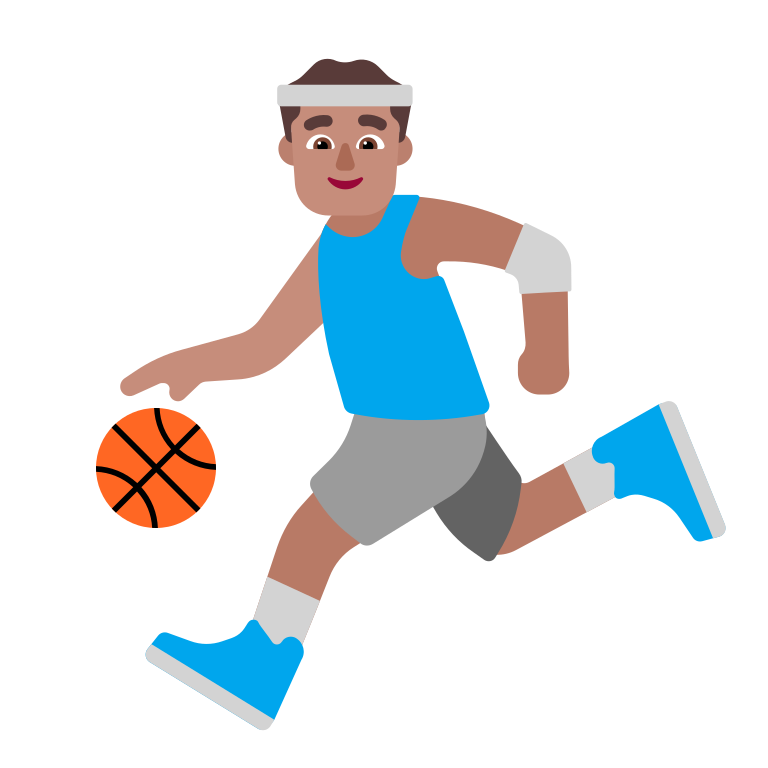
man bouncing ball flat